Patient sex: M
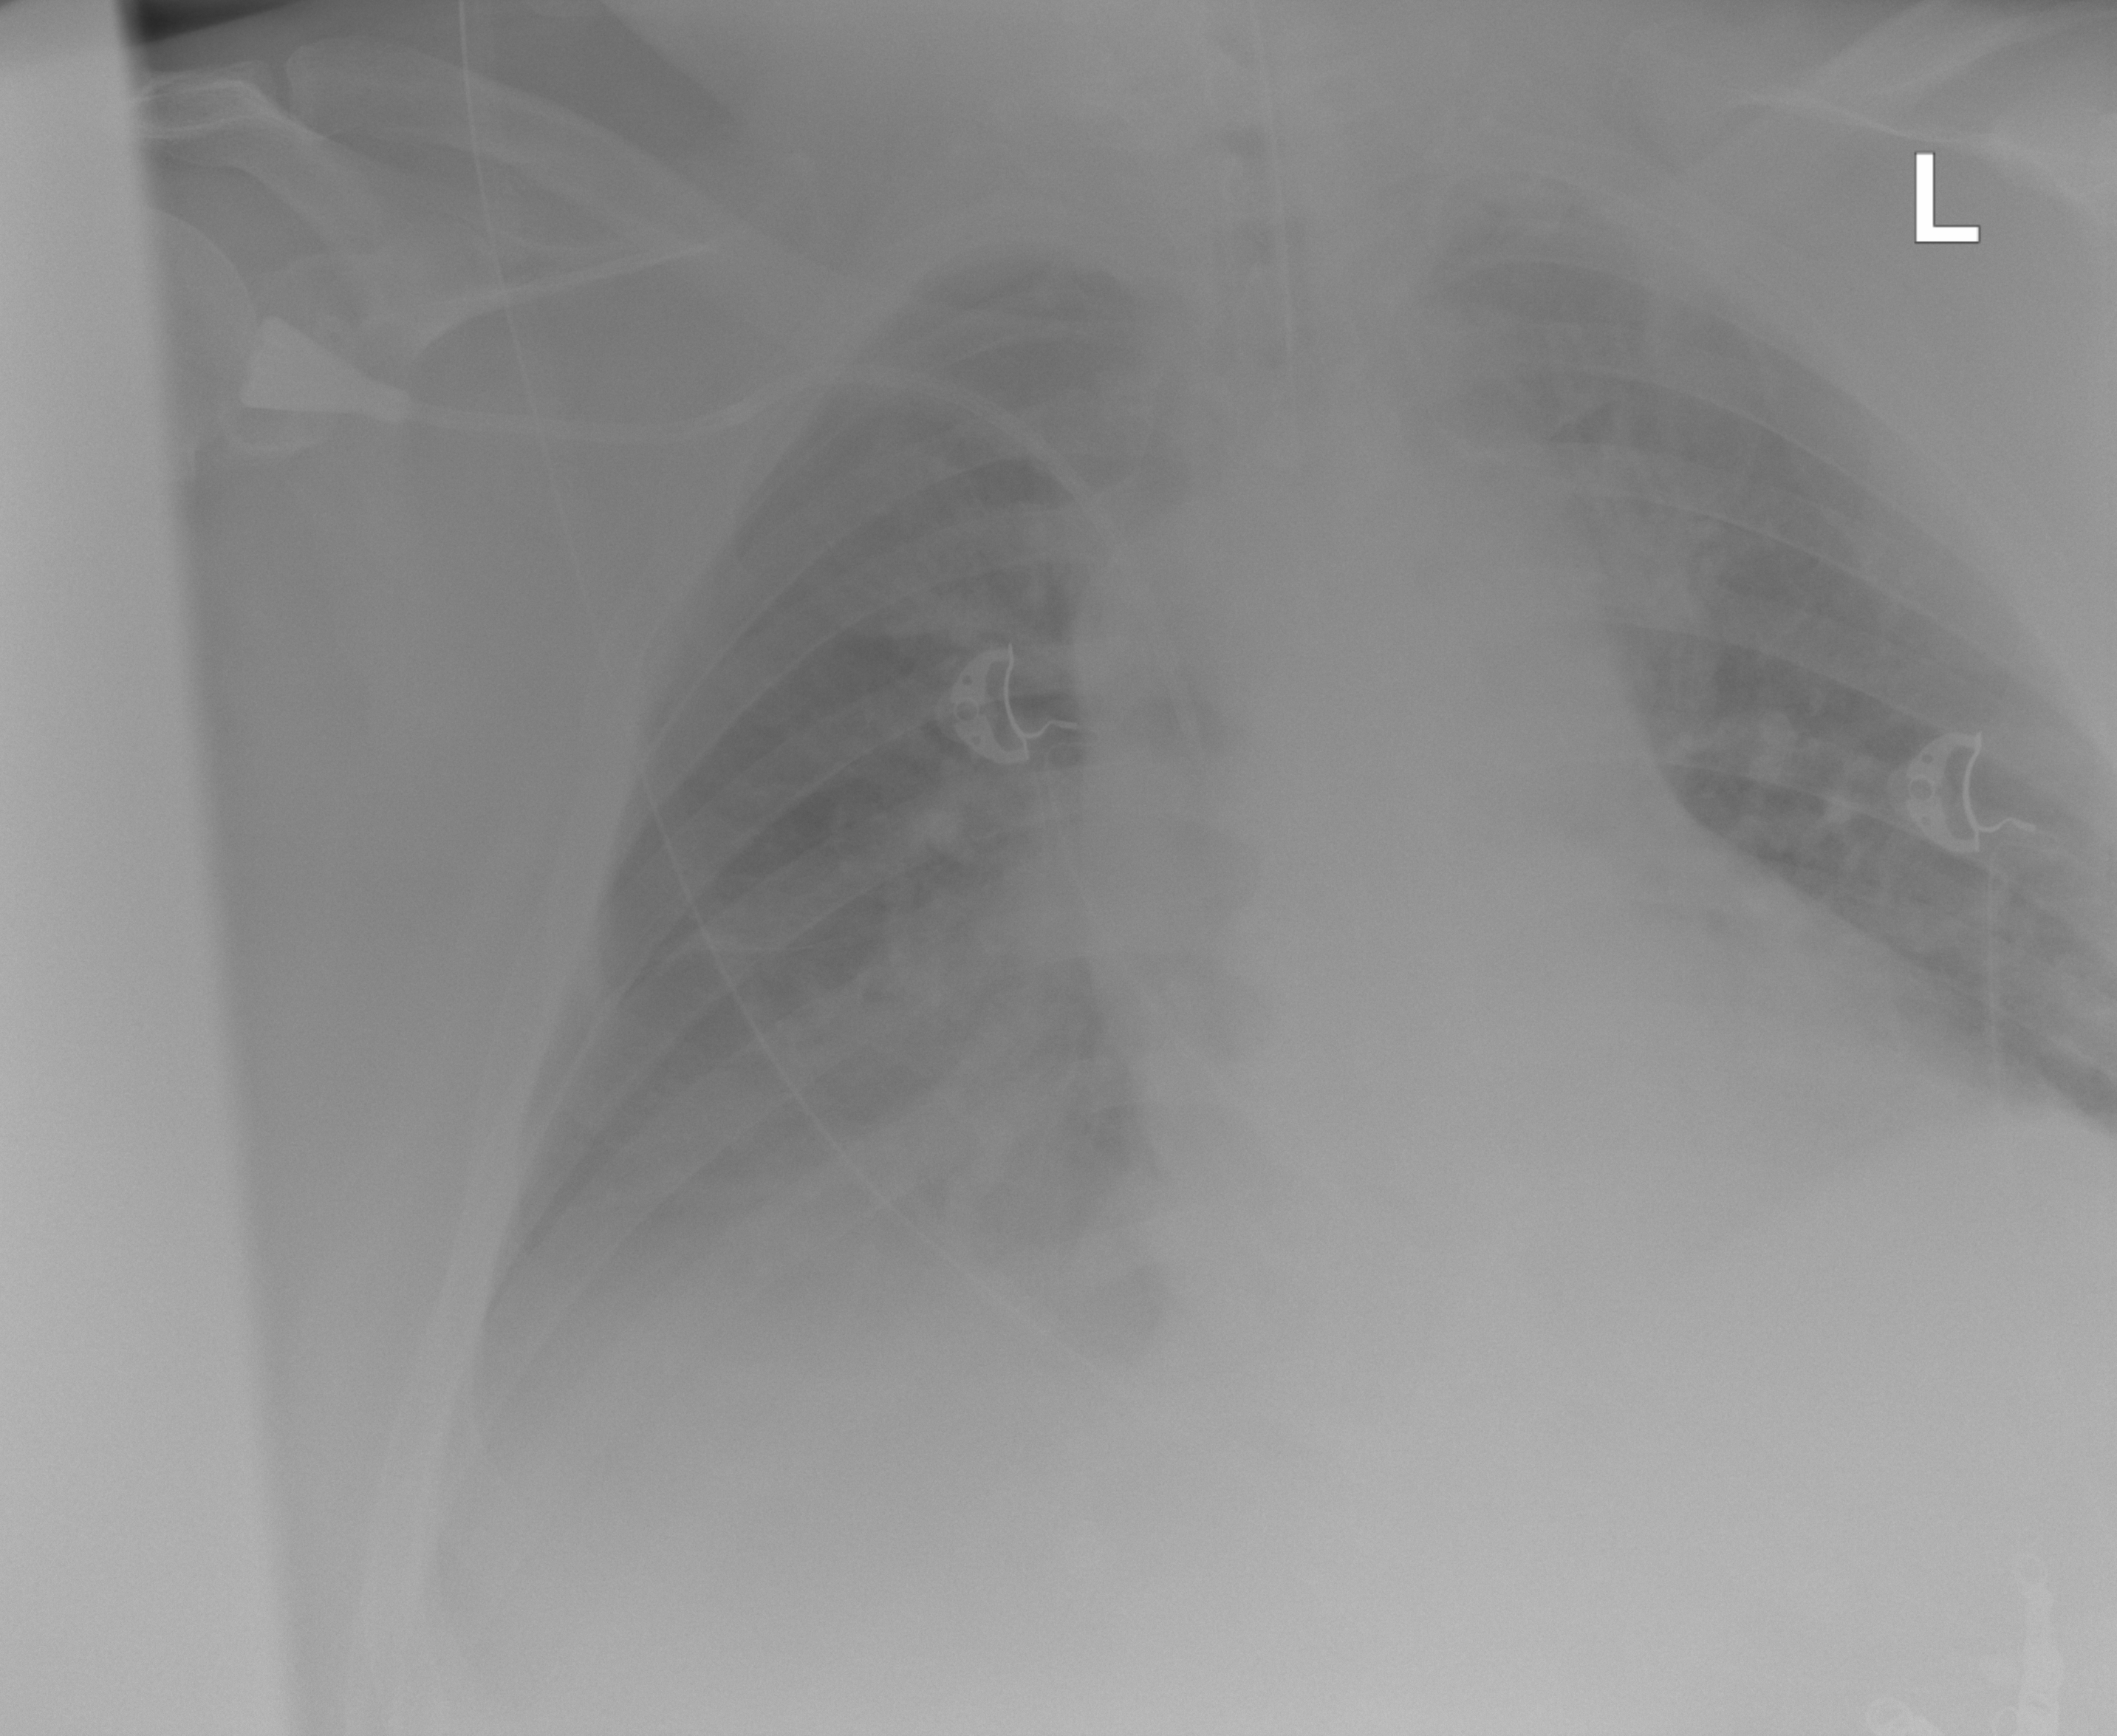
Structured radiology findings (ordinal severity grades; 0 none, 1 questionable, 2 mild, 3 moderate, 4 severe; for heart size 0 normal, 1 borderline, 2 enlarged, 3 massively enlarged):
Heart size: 2
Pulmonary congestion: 0
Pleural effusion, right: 2
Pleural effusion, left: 0
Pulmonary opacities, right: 2
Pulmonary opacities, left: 0
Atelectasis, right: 2
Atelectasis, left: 0